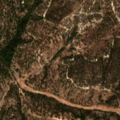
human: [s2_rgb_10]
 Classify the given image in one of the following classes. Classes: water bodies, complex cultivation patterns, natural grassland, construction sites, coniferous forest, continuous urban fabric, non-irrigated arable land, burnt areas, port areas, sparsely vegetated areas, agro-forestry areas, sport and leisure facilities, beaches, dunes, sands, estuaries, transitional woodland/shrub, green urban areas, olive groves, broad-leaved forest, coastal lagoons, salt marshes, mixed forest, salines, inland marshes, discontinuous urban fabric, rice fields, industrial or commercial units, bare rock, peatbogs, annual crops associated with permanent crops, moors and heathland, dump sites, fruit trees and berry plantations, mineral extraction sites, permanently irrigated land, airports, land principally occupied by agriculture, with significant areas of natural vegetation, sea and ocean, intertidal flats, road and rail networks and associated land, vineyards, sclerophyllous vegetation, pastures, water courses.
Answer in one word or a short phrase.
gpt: agro-forestry areas, broad-leaved forest, mixed forest